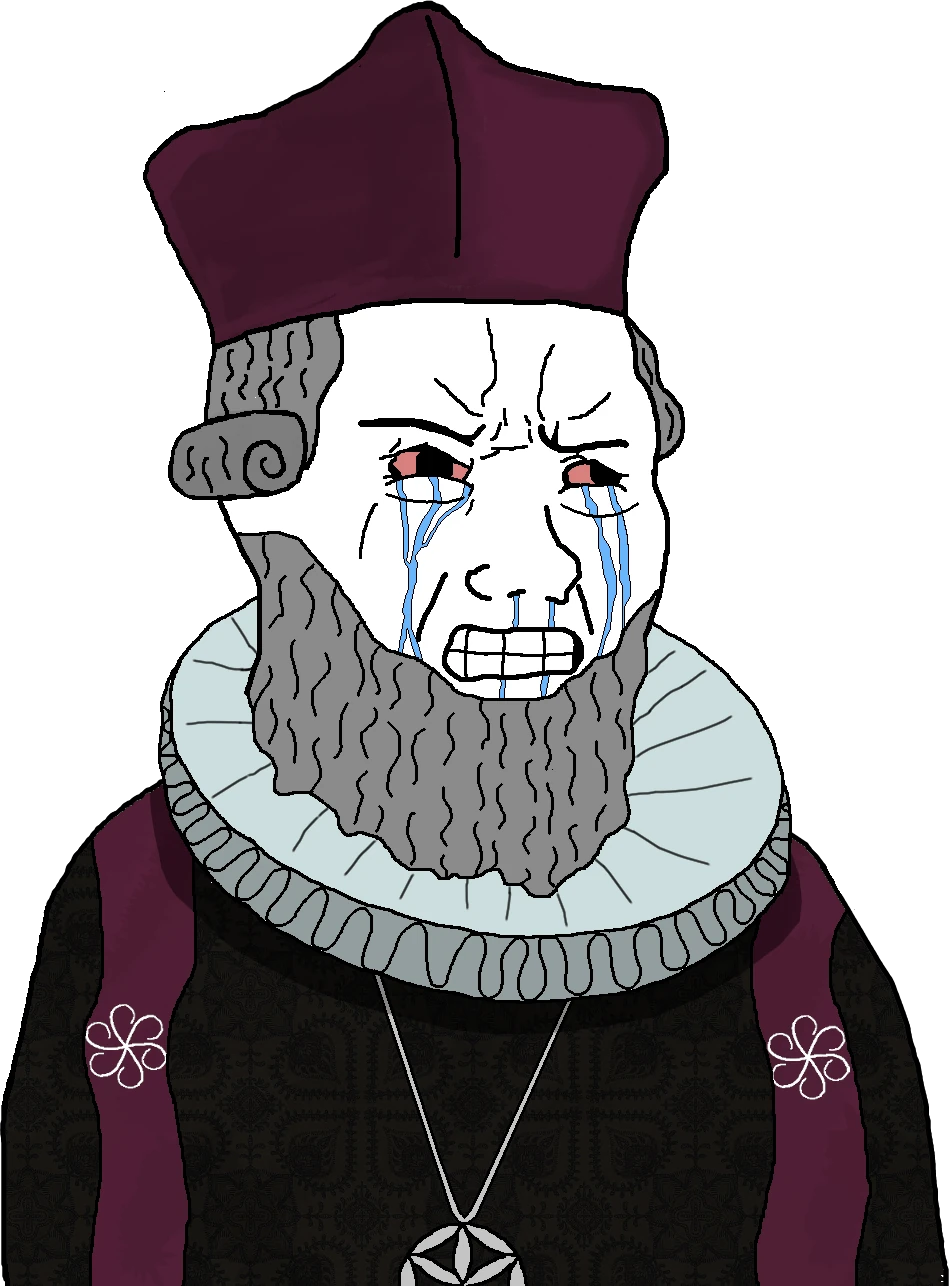
Label: 5_Crying_Wojak